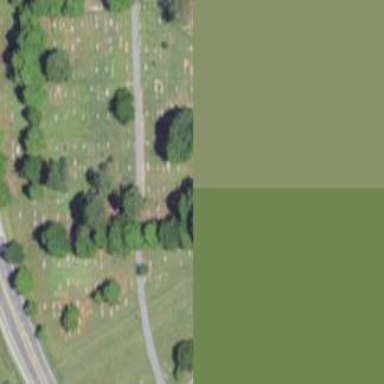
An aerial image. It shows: Cemetery.